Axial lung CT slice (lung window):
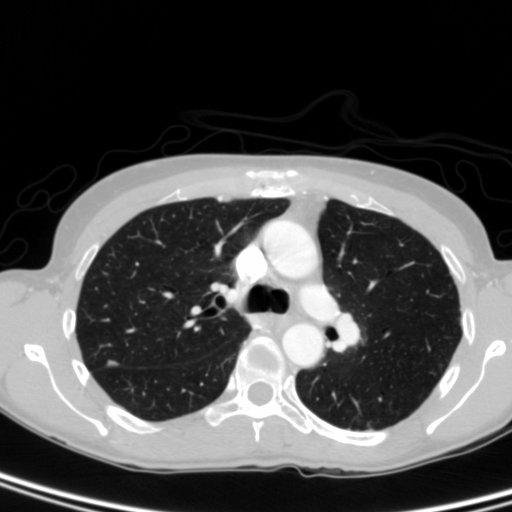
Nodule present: yes
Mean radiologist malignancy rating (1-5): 2.75